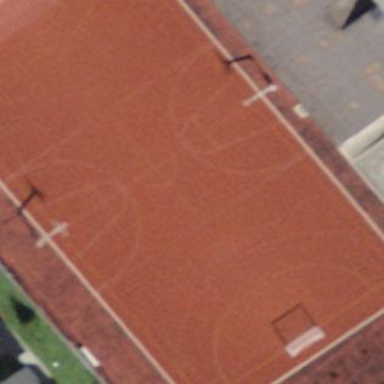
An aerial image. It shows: Multi-sport pitch with tartan surface.